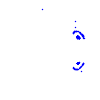
Particle: pion